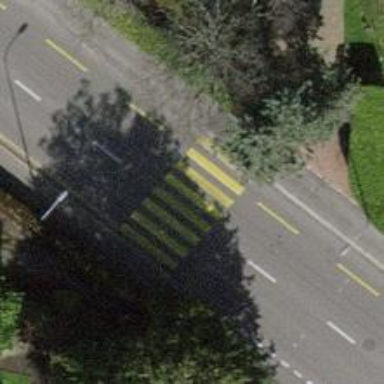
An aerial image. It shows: Marked crossing with zebra stripes on the road.